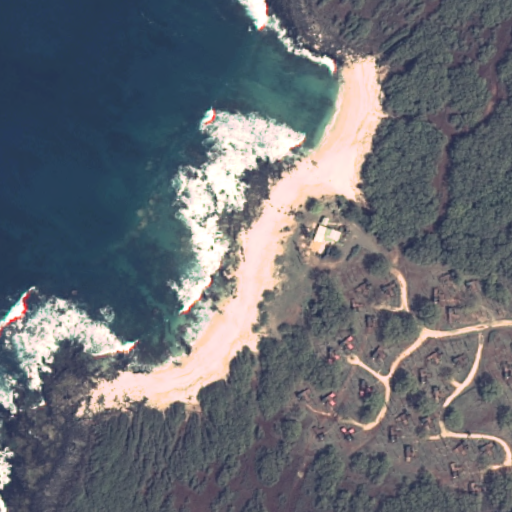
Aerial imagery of beach in Hawaii named Kaupoa Beach containing only unknown